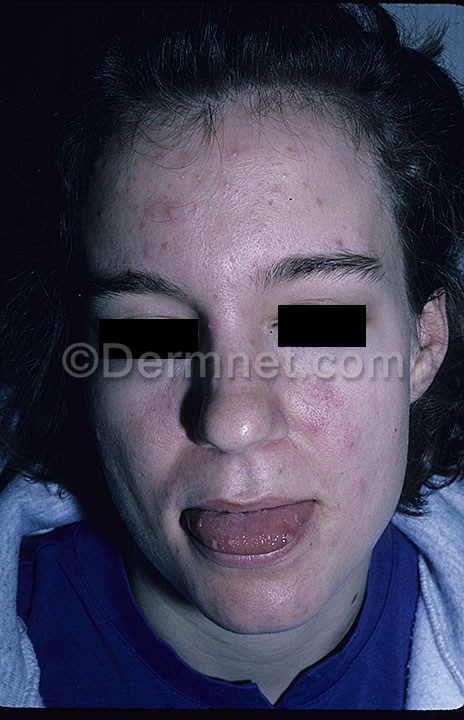
Disease: Warts Molluscum and other Viral Infections